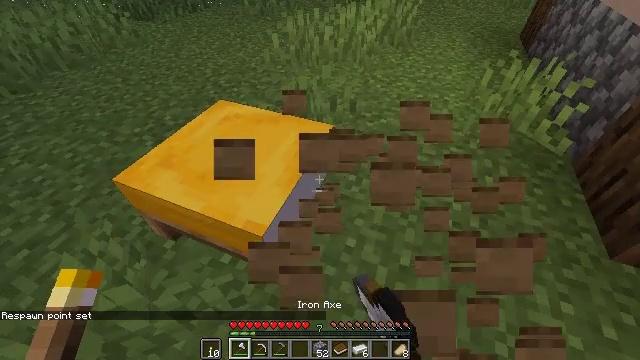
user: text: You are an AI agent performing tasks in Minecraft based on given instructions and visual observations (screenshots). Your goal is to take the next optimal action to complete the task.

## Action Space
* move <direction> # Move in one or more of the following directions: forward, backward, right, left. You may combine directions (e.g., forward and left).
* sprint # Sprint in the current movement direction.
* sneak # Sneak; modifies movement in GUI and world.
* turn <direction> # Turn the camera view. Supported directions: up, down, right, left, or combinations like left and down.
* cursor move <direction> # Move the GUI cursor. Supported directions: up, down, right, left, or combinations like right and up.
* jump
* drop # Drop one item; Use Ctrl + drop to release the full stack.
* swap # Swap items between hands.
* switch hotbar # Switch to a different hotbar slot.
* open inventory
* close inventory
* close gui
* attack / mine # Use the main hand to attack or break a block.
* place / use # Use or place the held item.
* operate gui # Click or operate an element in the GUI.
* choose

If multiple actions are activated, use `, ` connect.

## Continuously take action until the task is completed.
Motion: motion action
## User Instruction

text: Mine the yellow bed to pick it up.
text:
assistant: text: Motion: attack / mine